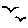
Label: bird